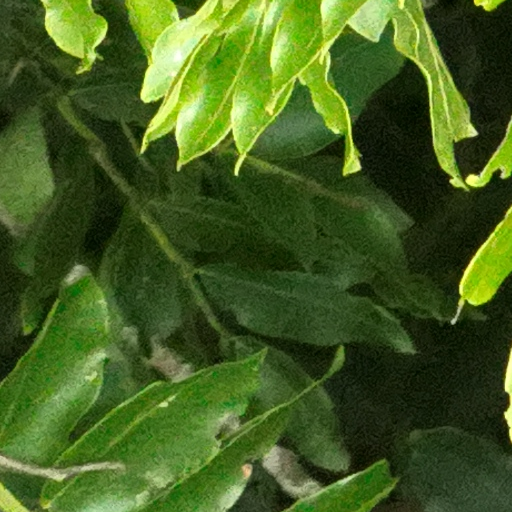
Species: Dipteryx oleifera
GBIF accepted scientific name: Dipteryx oleifera
Crown area (m\u00b2): 452.274